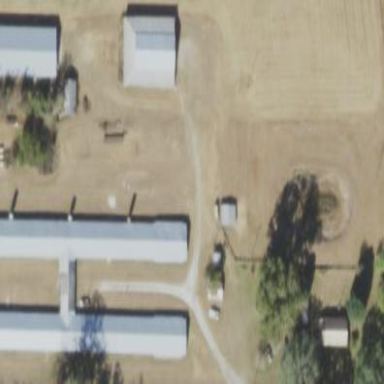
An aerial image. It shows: Poultry farmyard.